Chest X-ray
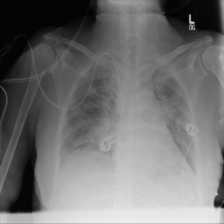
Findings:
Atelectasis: negative
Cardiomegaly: negative
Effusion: negative
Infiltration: positive
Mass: negative
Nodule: negative
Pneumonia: negative
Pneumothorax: negative
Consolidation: negative
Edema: negative
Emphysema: negative
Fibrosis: negative
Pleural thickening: negative
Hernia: negative